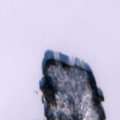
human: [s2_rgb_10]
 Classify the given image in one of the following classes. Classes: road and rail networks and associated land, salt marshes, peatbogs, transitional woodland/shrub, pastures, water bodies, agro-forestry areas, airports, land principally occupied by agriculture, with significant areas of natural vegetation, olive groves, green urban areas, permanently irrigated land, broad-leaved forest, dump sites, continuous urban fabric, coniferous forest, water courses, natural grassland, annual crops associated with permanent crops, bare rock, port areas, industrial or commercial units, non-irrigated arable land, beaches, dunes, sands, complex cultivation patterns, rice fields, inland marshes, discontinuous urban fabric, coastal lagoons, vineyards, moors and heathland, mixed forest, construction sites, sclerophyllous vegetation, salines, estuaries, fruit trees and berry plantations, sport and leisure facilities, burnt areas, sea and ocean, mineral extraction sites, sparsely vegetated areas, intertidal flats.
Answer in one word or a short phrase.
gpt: coniferous forest, transitional woodland/shrub, water bodies